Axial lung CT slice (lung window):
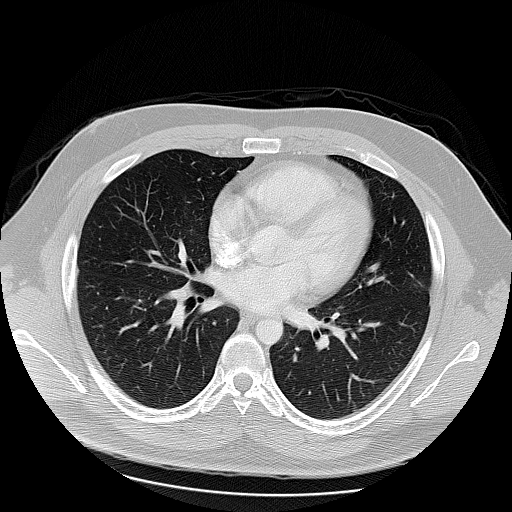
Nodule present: no